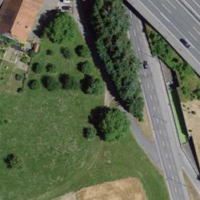
EUNIS habitat code: 57
Species observed at this site:
Columba palumbus